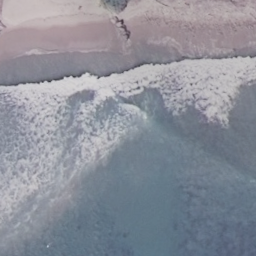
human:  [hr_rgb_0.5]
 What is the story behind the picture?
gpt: beach